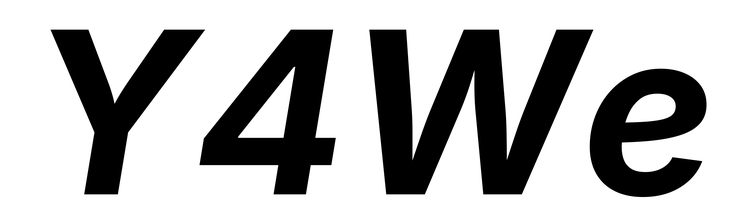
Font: Inter-Italic_Bold_Italic